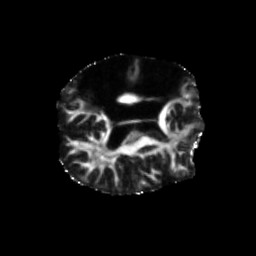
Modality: FA
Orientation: axial
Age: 49
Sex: male
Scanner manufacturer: siemens
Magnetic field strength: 3 T
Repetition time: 5.47 s
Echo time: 0.0854 s